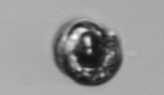
Label: Proterythropsis